Question: Find the horizontal coordinate of the first time the ball hits the ground. The result is rounded down to the nearest integer
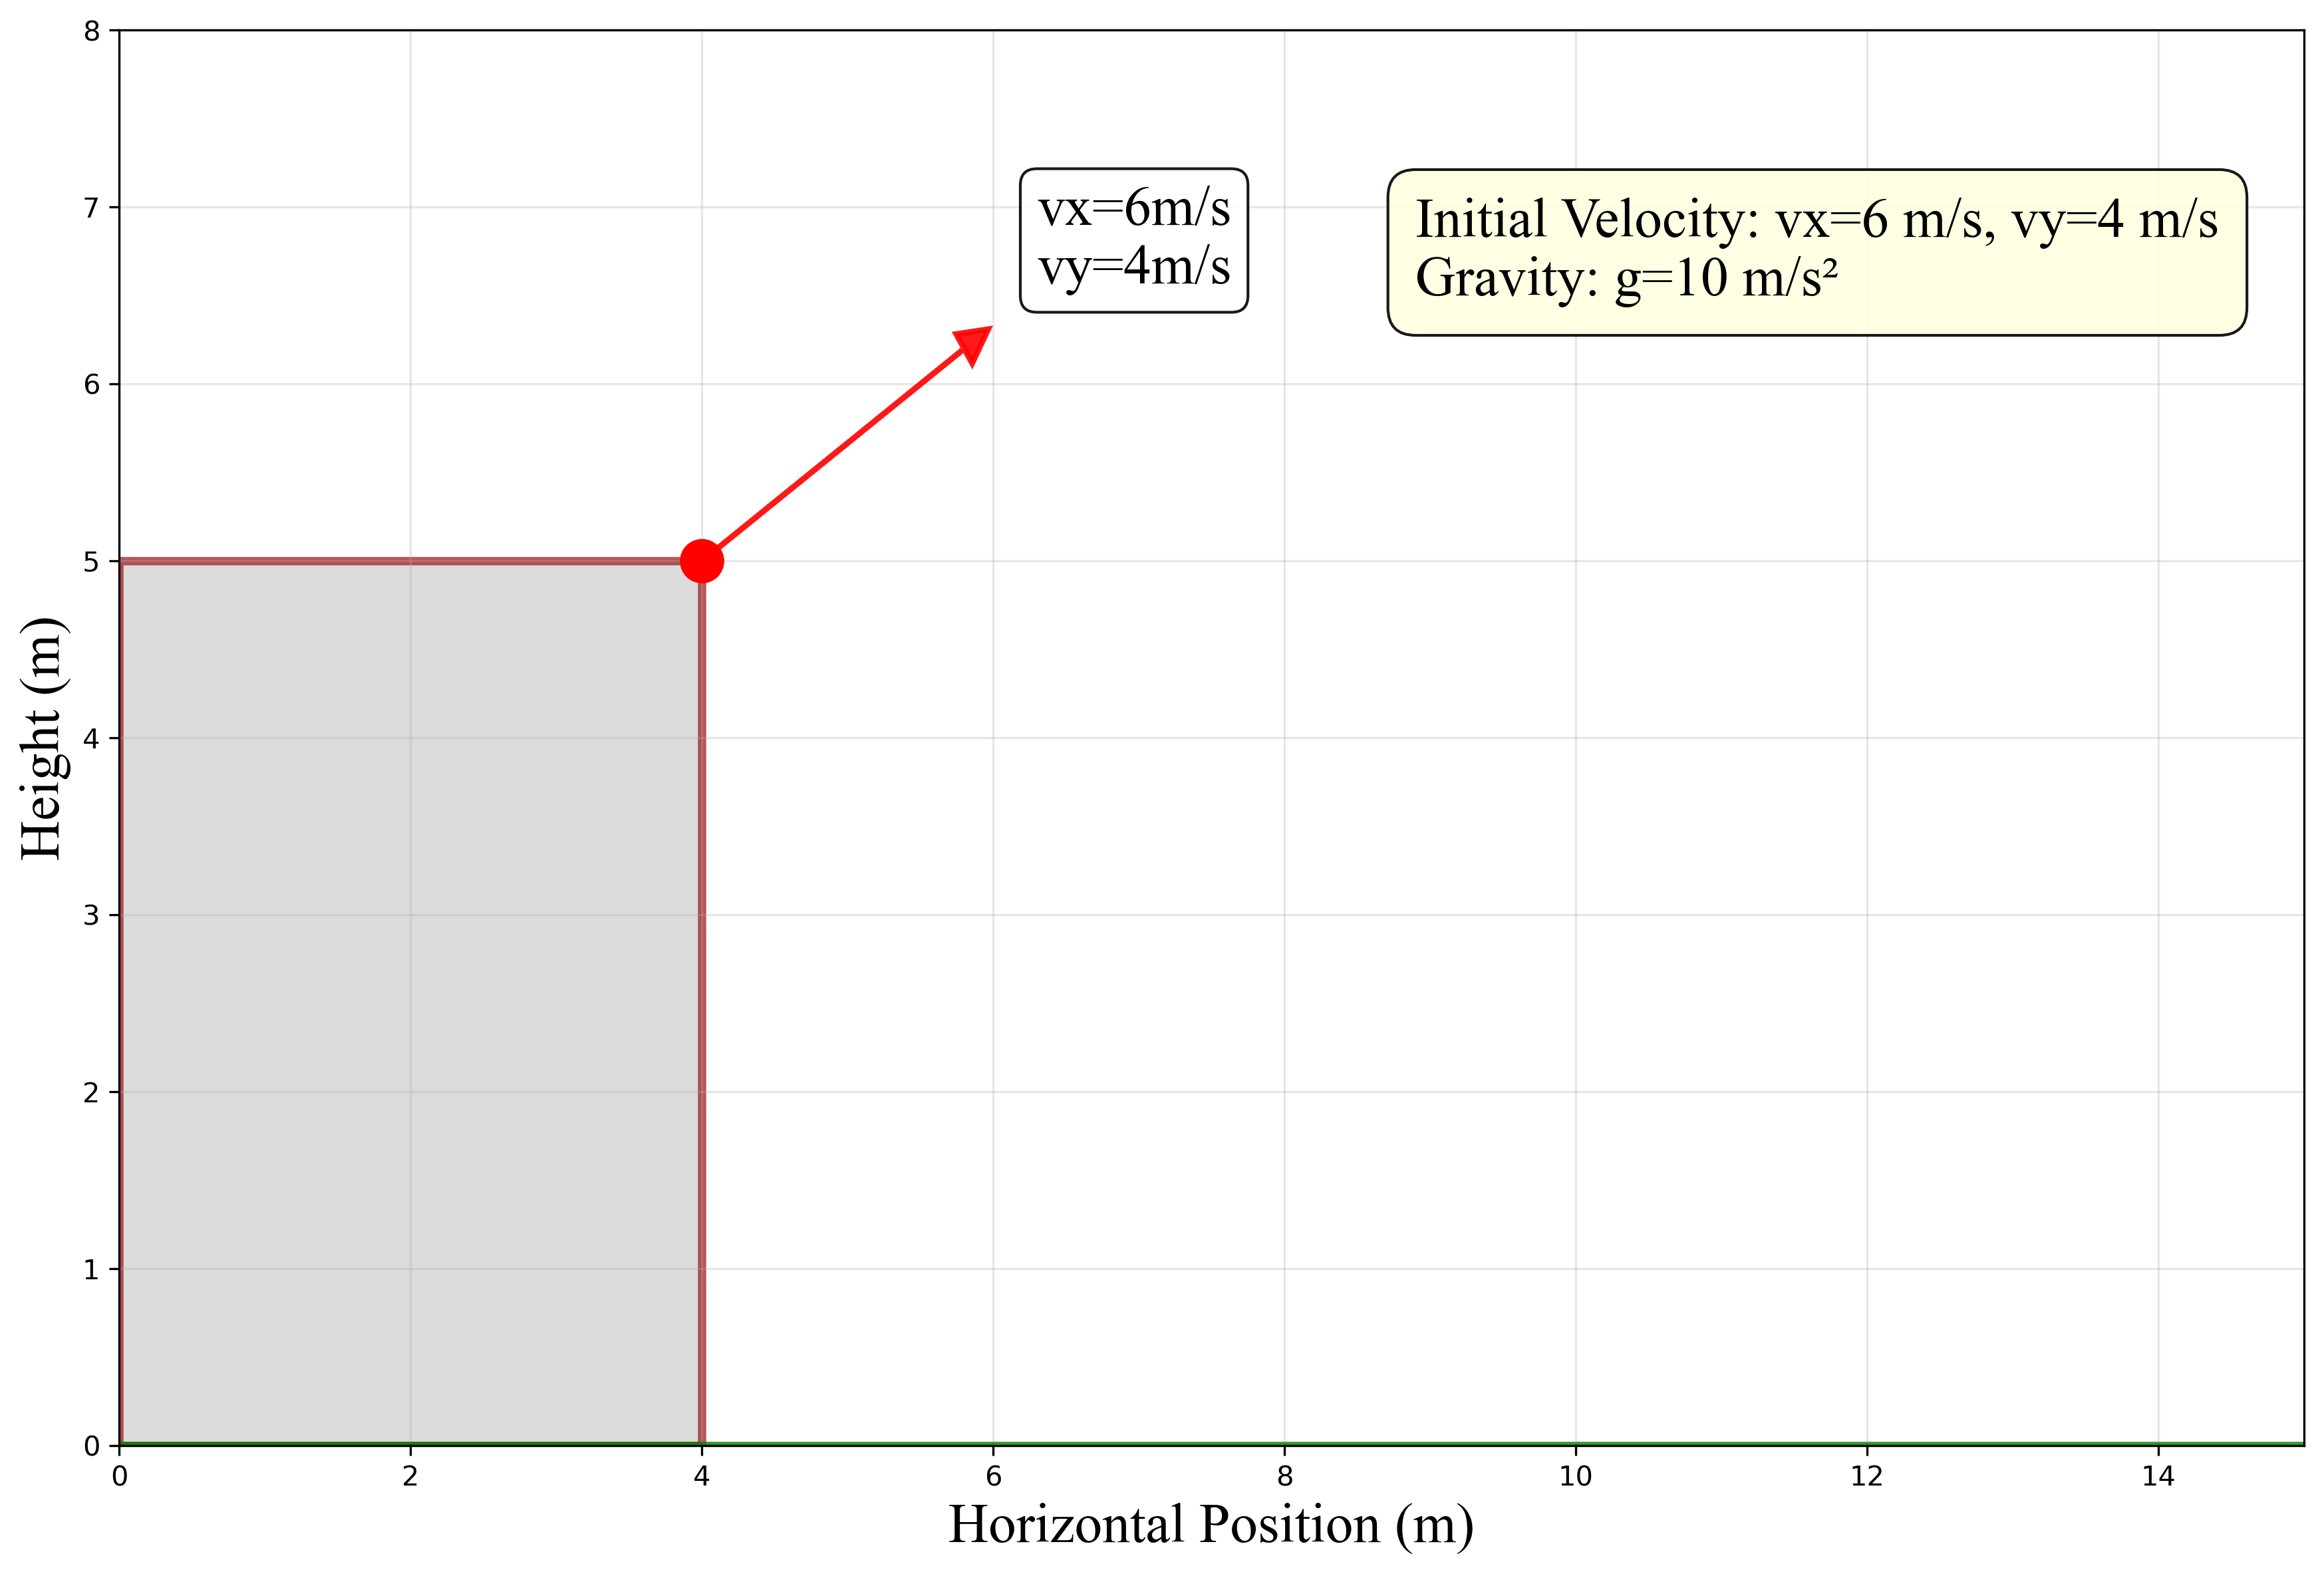
Answer: 12